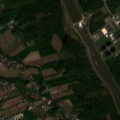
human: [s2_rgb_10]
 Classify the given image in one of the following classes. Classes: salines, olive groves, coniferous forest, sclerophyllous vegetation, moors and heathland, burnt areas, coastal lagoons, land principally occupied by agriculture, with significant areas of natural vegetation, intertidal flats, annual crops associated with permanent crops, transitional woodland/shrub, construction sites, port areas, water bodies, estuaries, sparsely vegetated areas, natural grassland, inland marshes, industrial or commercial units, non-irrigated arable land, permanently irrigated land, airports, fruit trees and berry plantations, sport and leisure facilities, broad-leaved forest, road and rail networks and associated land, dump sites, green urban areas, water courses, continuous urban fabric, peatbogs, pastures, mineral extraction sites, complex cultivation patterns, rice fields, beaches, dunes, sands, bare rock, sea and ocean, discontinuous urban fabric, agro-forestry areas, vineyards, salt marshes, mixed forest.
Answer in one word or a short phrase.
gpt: discontinuous urban fabric, construction sites, non-irrigated arable land, broad-leaved forest